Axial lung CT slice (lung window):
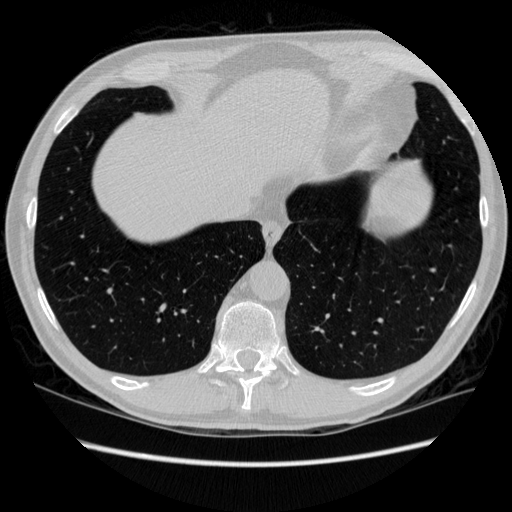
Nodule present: no